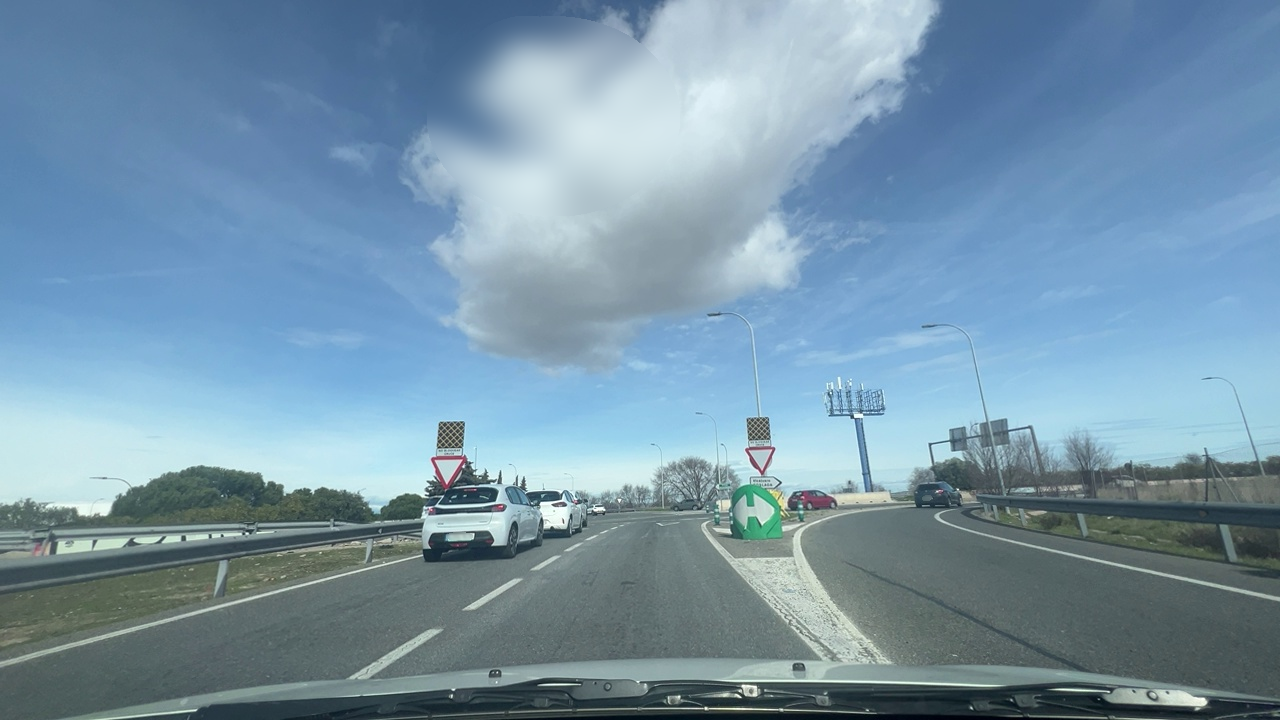
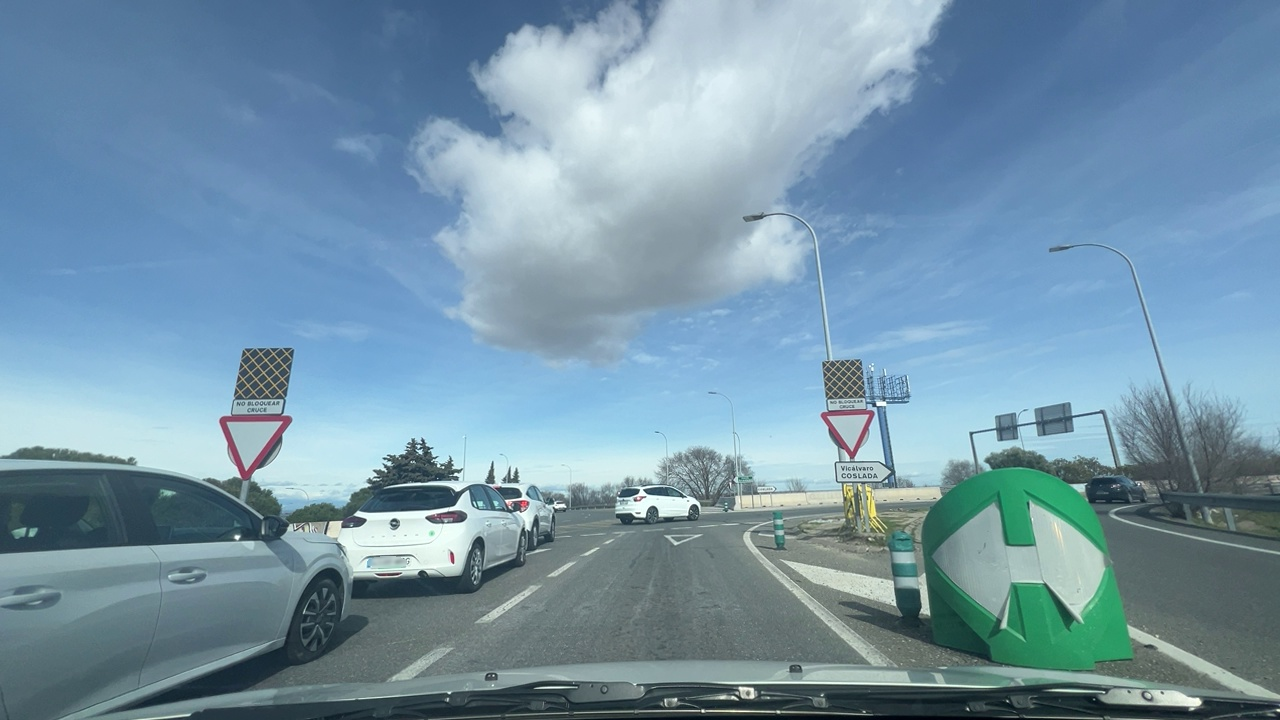
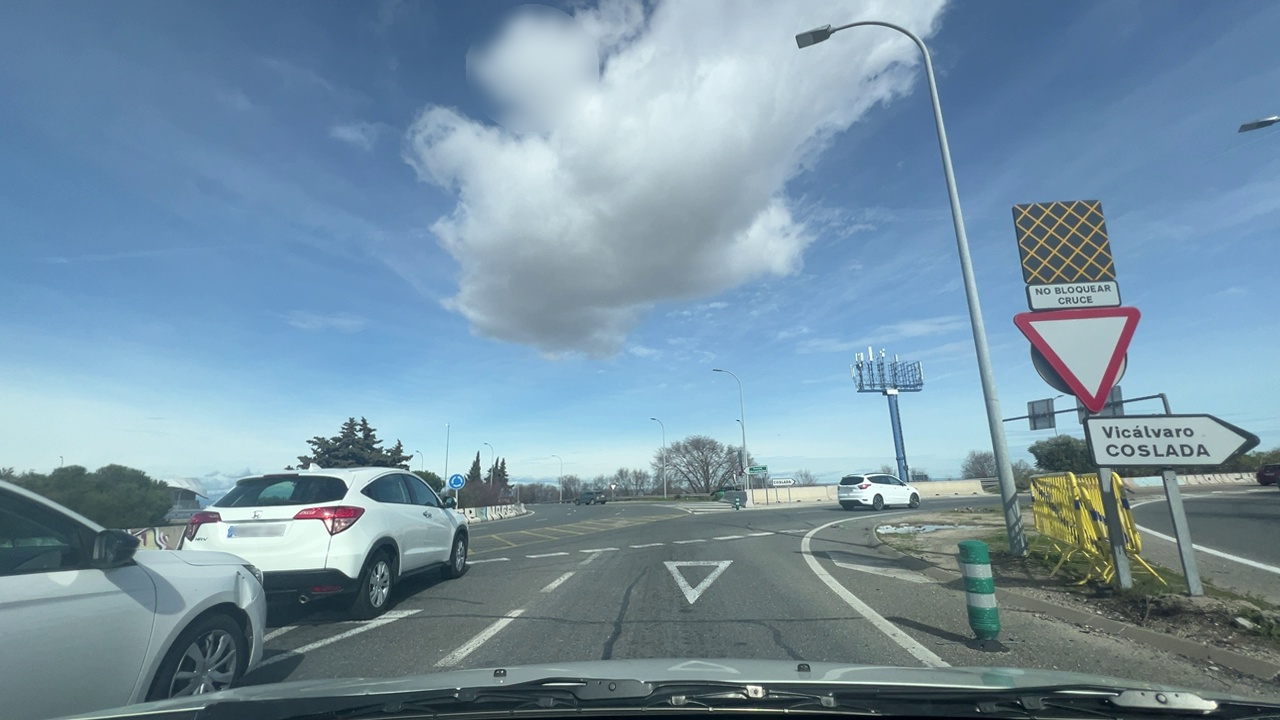
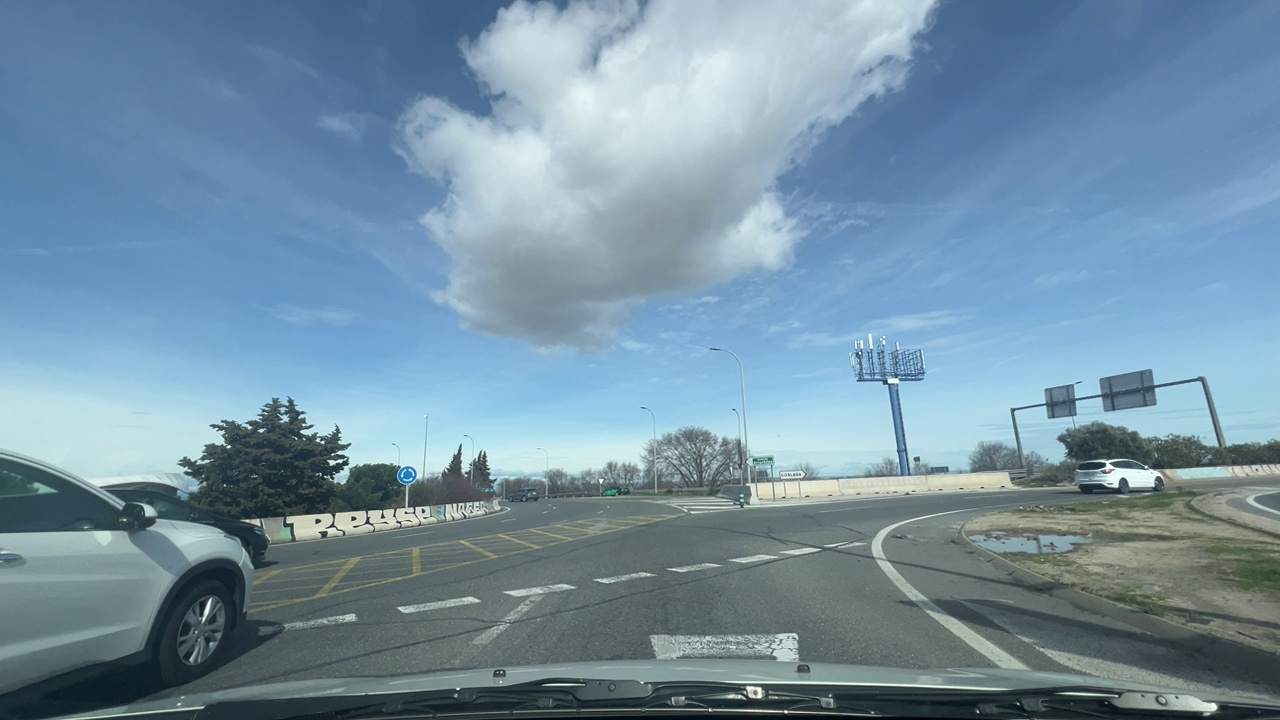
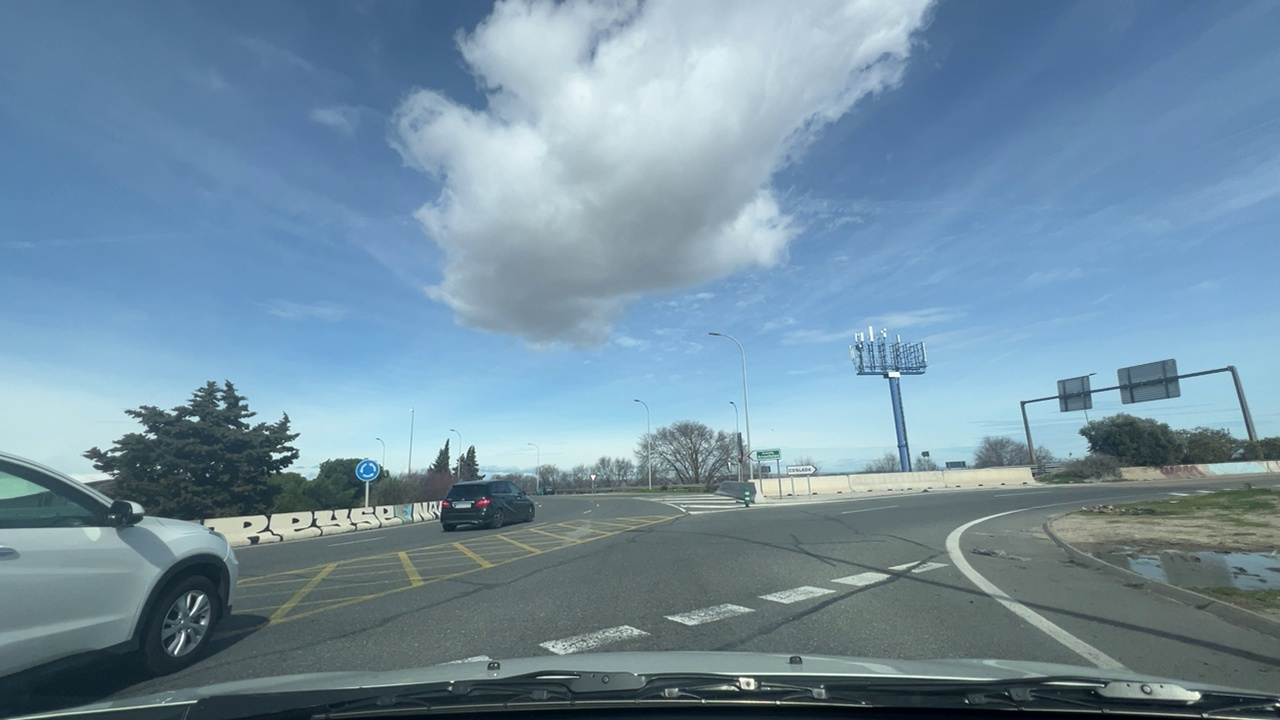
Situation: Roundabout
Question: Is the ego vehicle currently inside a roundabout?
Answer: Yes
Reasoning: The ego vehicle is entering the roundabout.

Situation: Roundabout
Question: Is a roundabout visible ahead in the ego direction?
Answer: Yes
Reasoning: There's a circular intersection sign and a central island.

Situation: Roundabout
Question: Is the ego vehicle stationary while another vehicle crosses its path within the roundabout?
Answer: No
Reasoning: The ego vehicle is moving and there are no vehicles crossing its path.